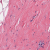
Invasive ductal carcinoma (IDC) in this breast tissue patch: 0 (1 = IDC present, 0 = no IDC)